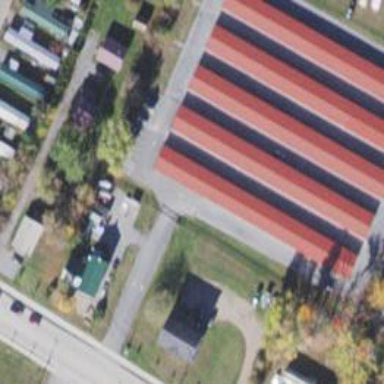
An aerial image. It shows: Warehouse building.